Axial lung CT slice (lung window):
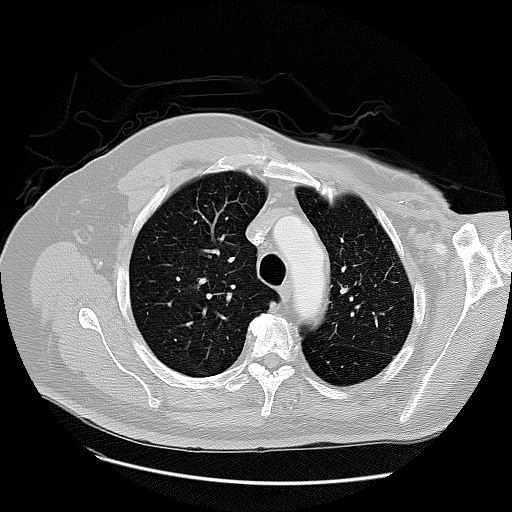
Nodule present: no